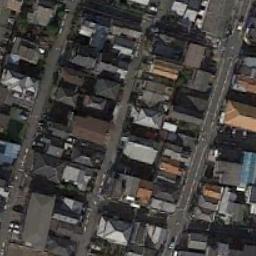
Label: residential